Question: There allot of discussion on storing page views for an article or video in a database, but I can't seem to find any information on storing daily page views. For example DeviantArt shows you the past 15 or so days and how many page views each one got in a little graph, as well as the total page view for the profile.

You can see above exactly what I'm trying to achieve, and DeviantArt do it on a huge scale as they get millions of hits.
I am using CodeIgniter on PHP and MySQL
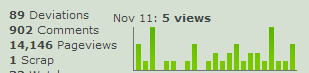
Answer: You could have a row for each day then increment the count when it is viewed.
'''
INSERT INTO views (day,views) VALUES (CURDATE(),1) ON DUPLICATE KEY UPDATE views=views+1;
'''
And a PHP script...
'''
mysql_query("INSERT INTO views (day,views) VALUES (CURDATE(),1) ON DUPLICATE KEY UPDATE views=views+1;");
'''
This uses a table called 'views' and 2 rows 'day' and 'views'.
See <URL> for more information.